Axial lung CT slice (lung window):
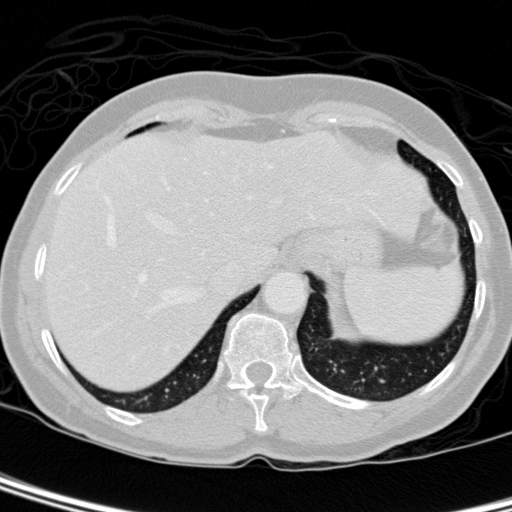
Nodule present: no